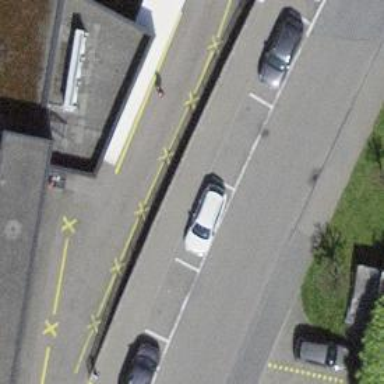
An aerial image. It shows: Parking lane designated for parking.